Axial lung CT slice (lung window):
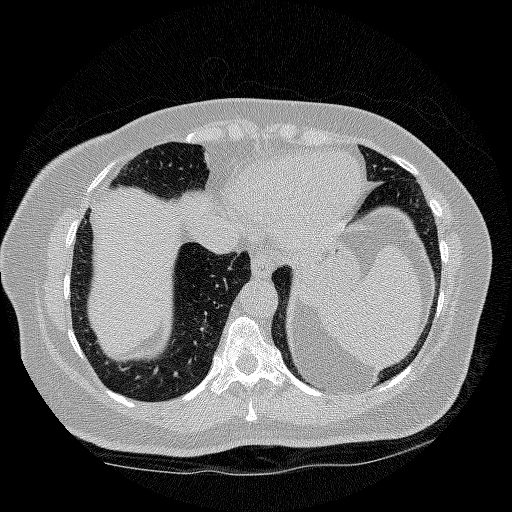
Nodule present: no